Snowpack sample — Buffalo Mountain, Silverthorne, Colorado, USA (1/25/25, 10:11 AM MST)
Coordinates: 39.6222, -106.1139
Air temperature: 22 °F
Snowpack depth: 110 cm
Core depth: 20 cm
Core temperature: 48.2 °F
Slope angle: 12°, slope face: 102°
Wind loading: high
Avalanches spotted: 0
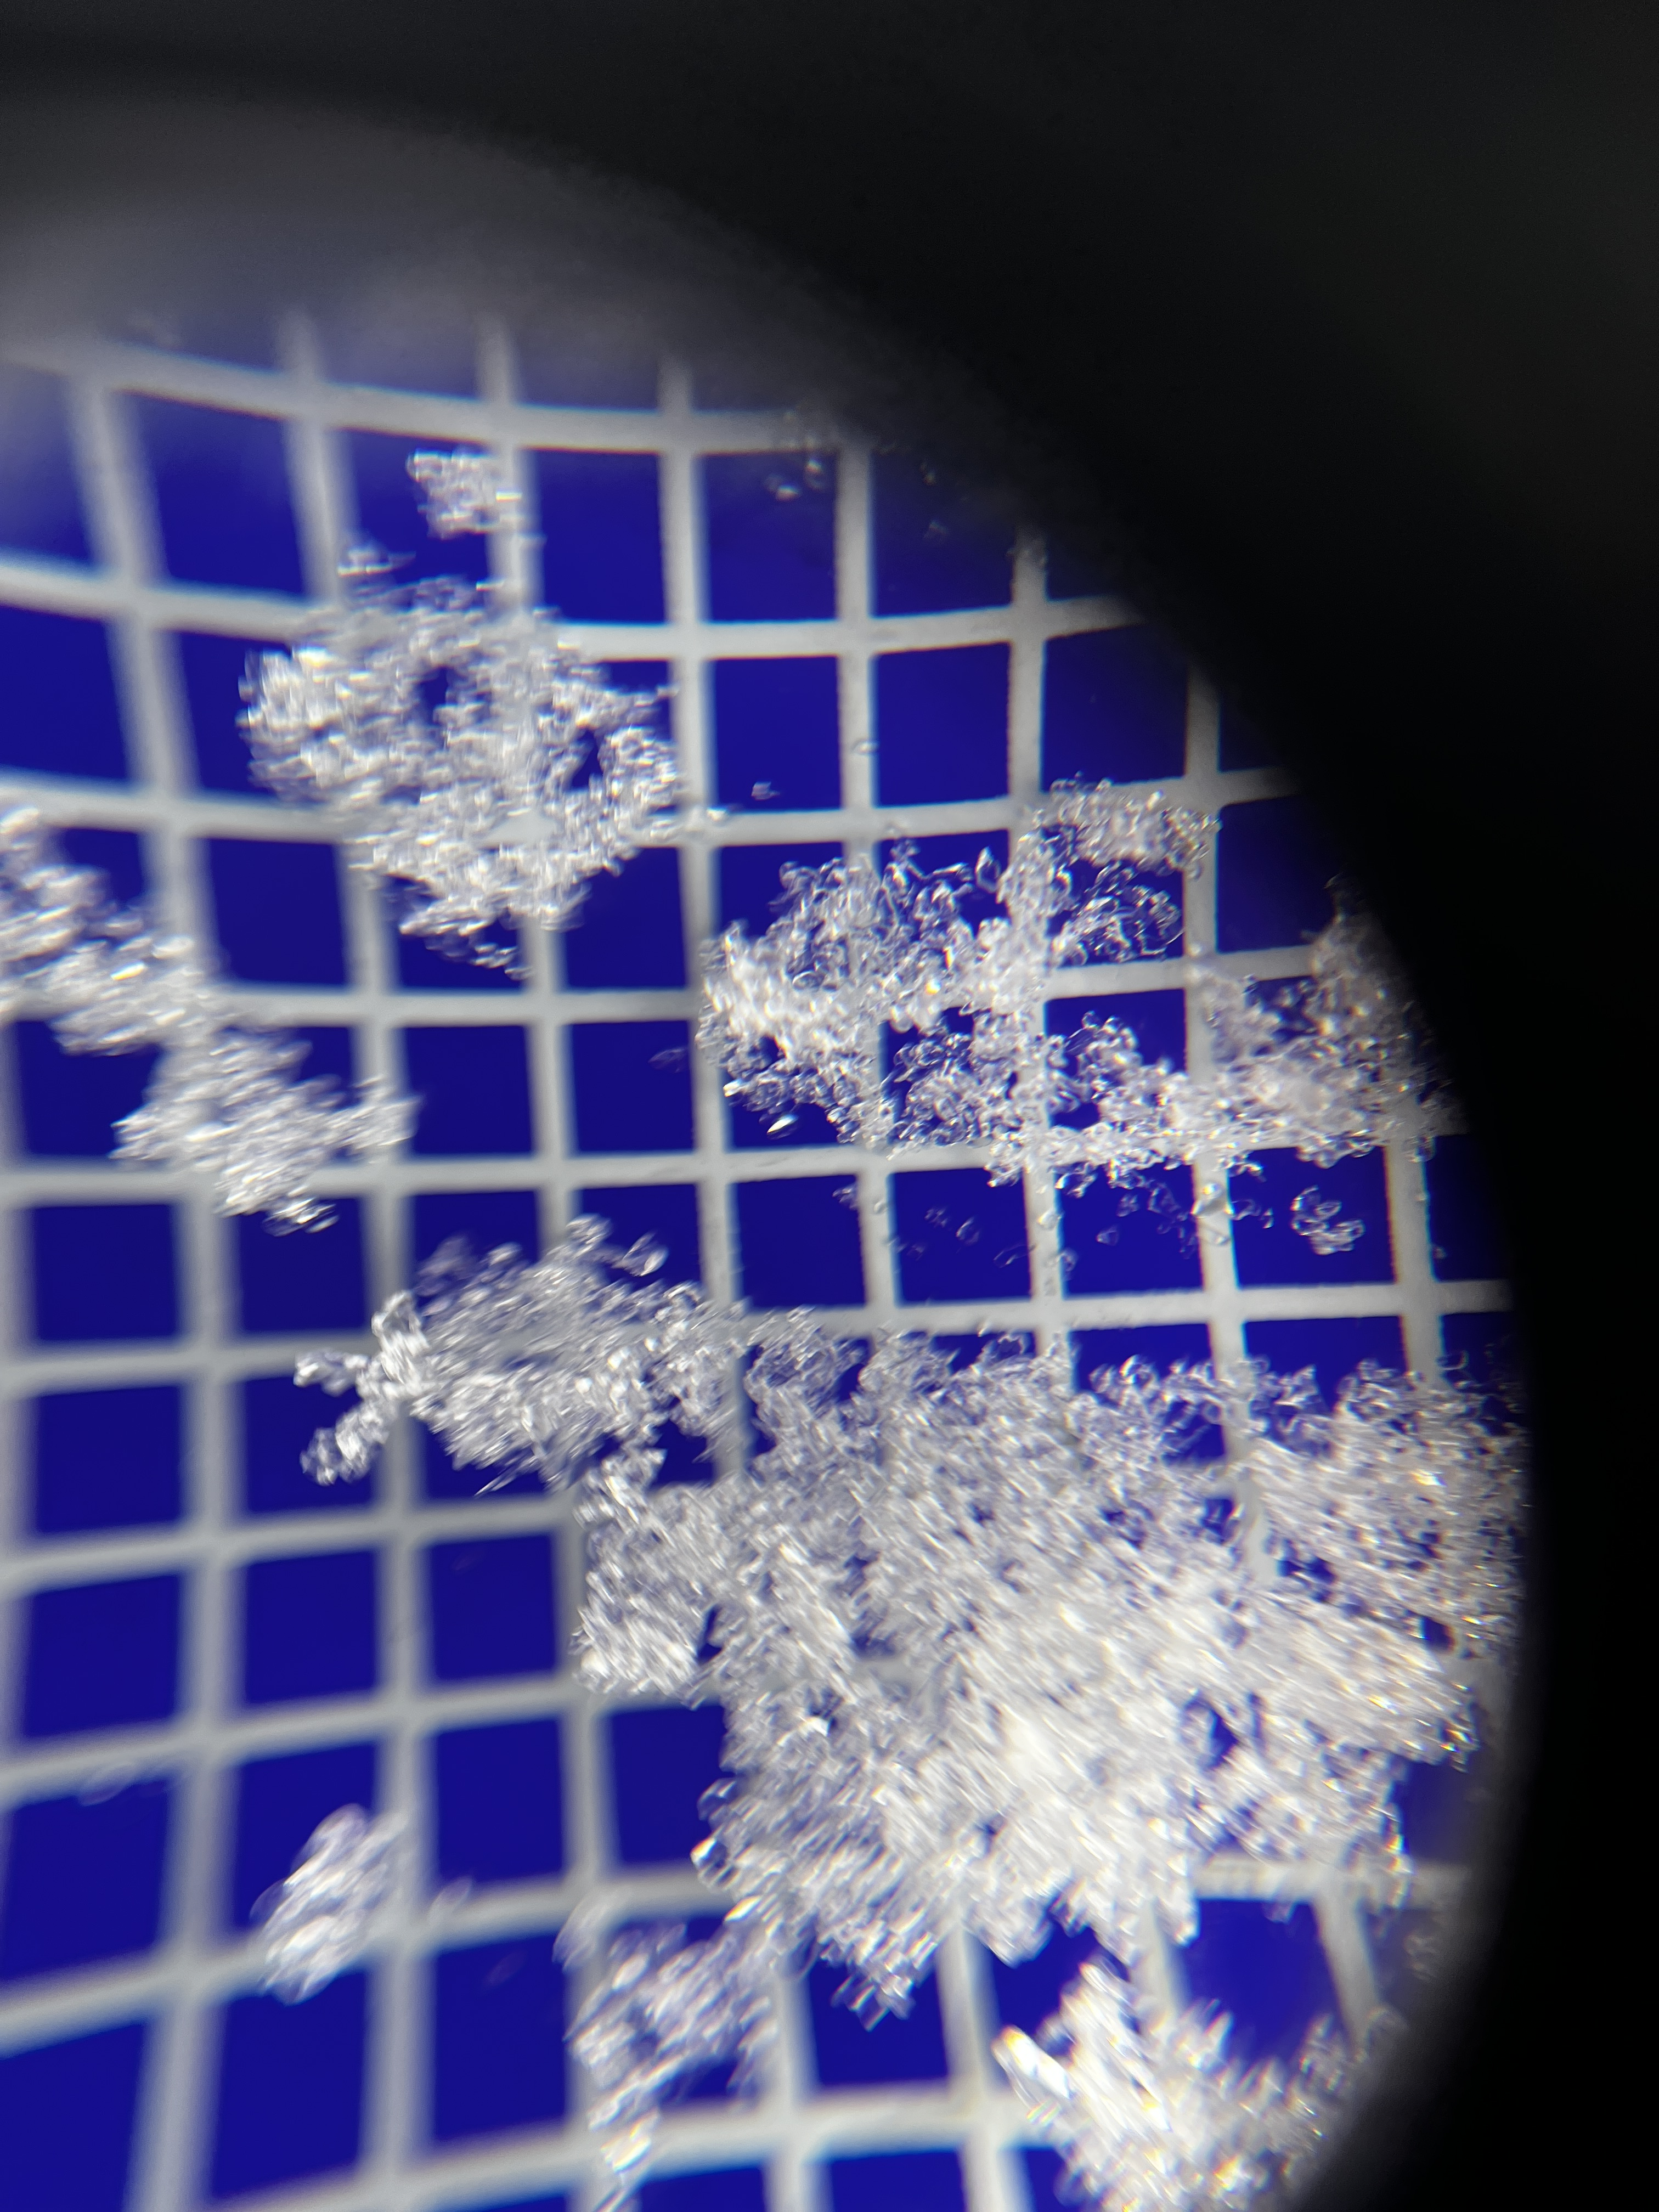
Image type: magnified_profile
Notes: No avalanches nearby, collected on the outskirts of a fire break 15 meters from the treeline, on way to Buffalo and Red Mountain